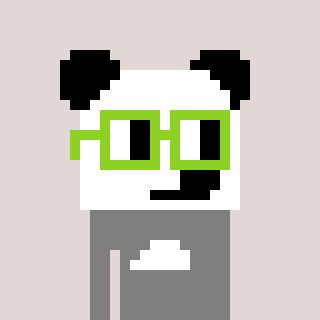
a pixel art character with square light green glasses, a panda-shaped head and a bluegrey-colored body on a warm background